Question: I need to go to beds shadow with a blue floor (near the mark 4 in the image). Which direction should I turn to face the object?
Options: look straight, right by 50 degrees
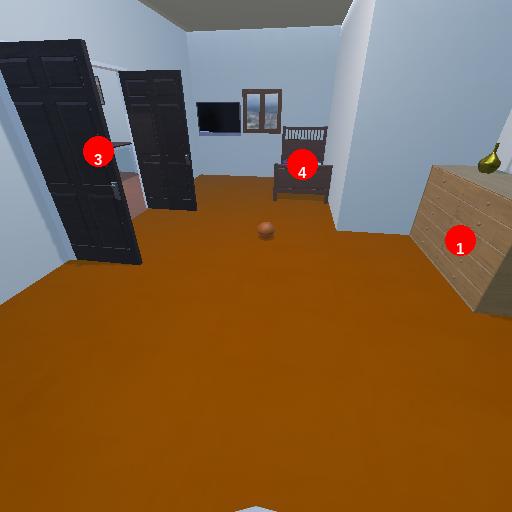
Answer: look straight